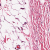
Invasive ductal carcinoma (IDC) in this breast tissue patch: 0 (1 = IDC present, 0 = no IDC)